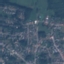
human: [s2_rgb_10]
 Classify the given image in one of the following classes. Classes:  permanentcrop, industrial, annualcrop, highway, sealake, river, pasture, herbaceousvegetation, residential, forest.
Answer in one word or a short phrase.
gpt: Residential